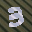
Label: 3